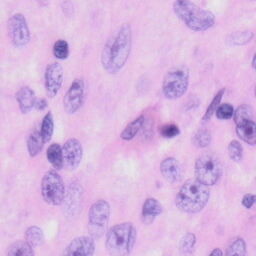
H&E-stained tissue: Skin